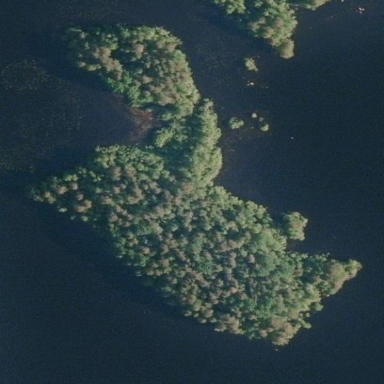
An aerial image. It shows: Island covered with forest.